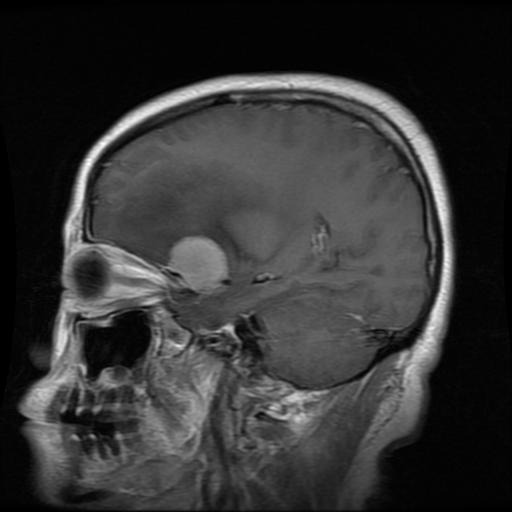
Label: meningioma